Question: Is weird that when hosting at localhost, I can get list of AD from the server, but when host at server 2008 R2, it return error, I using LinqToLDAP, any idea where actually goes wrong?
'''
var config = new LdapConfiguration();
config.ConfigureFactory(Server).ProtocolVersion(3);
config.MaxPageSizeIs(Size);
using (HostingEnvironment.Impersonate()) //solved issue for firefox and safari
{
using (var context = new DirectoryContext(config))
{
context.Log = Console.Out;
var user = context.Query<ActiveDirectory>();
var result = (from m in user
select m).ToList();
return result;
}
}
'''

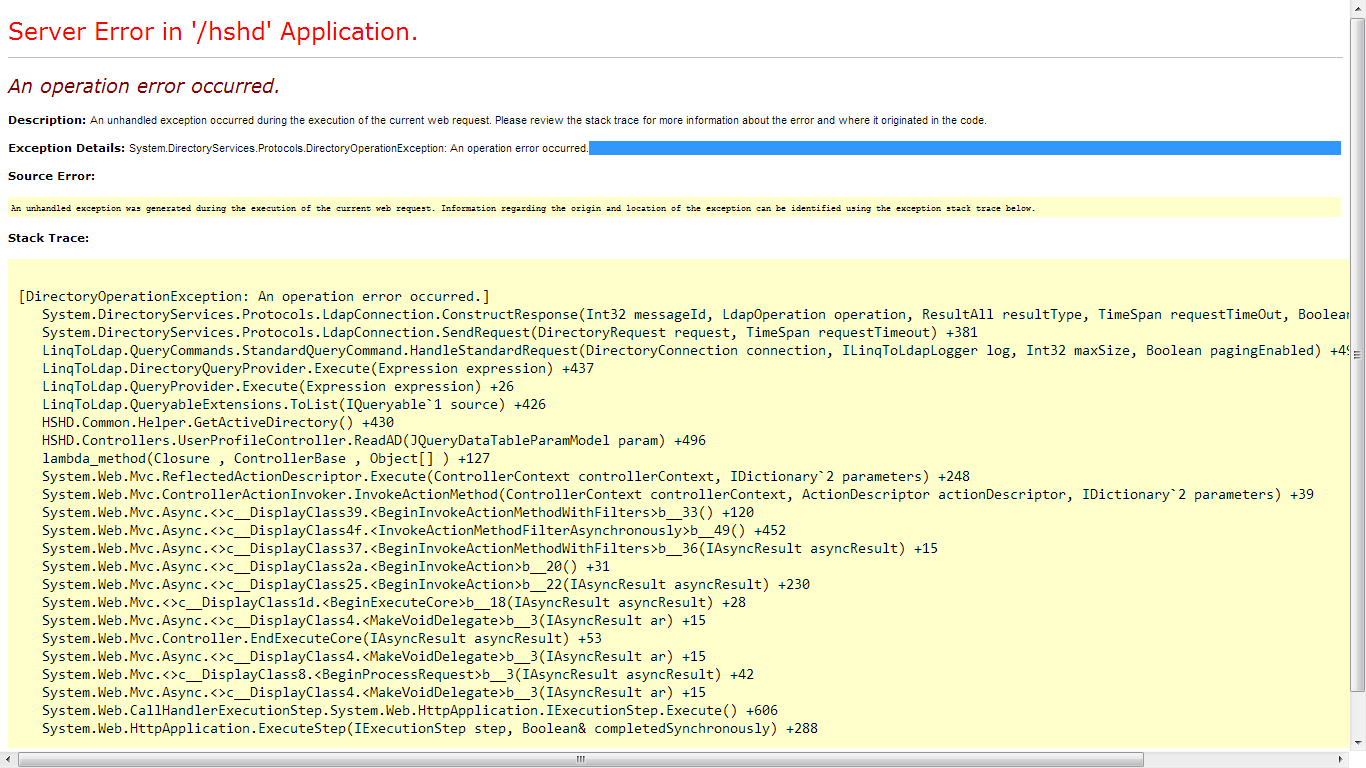
Answer: Ok, found the answer, after search through google and play around a bit with the code, figure out that I need to pass in the network credential to make it work